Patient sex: M
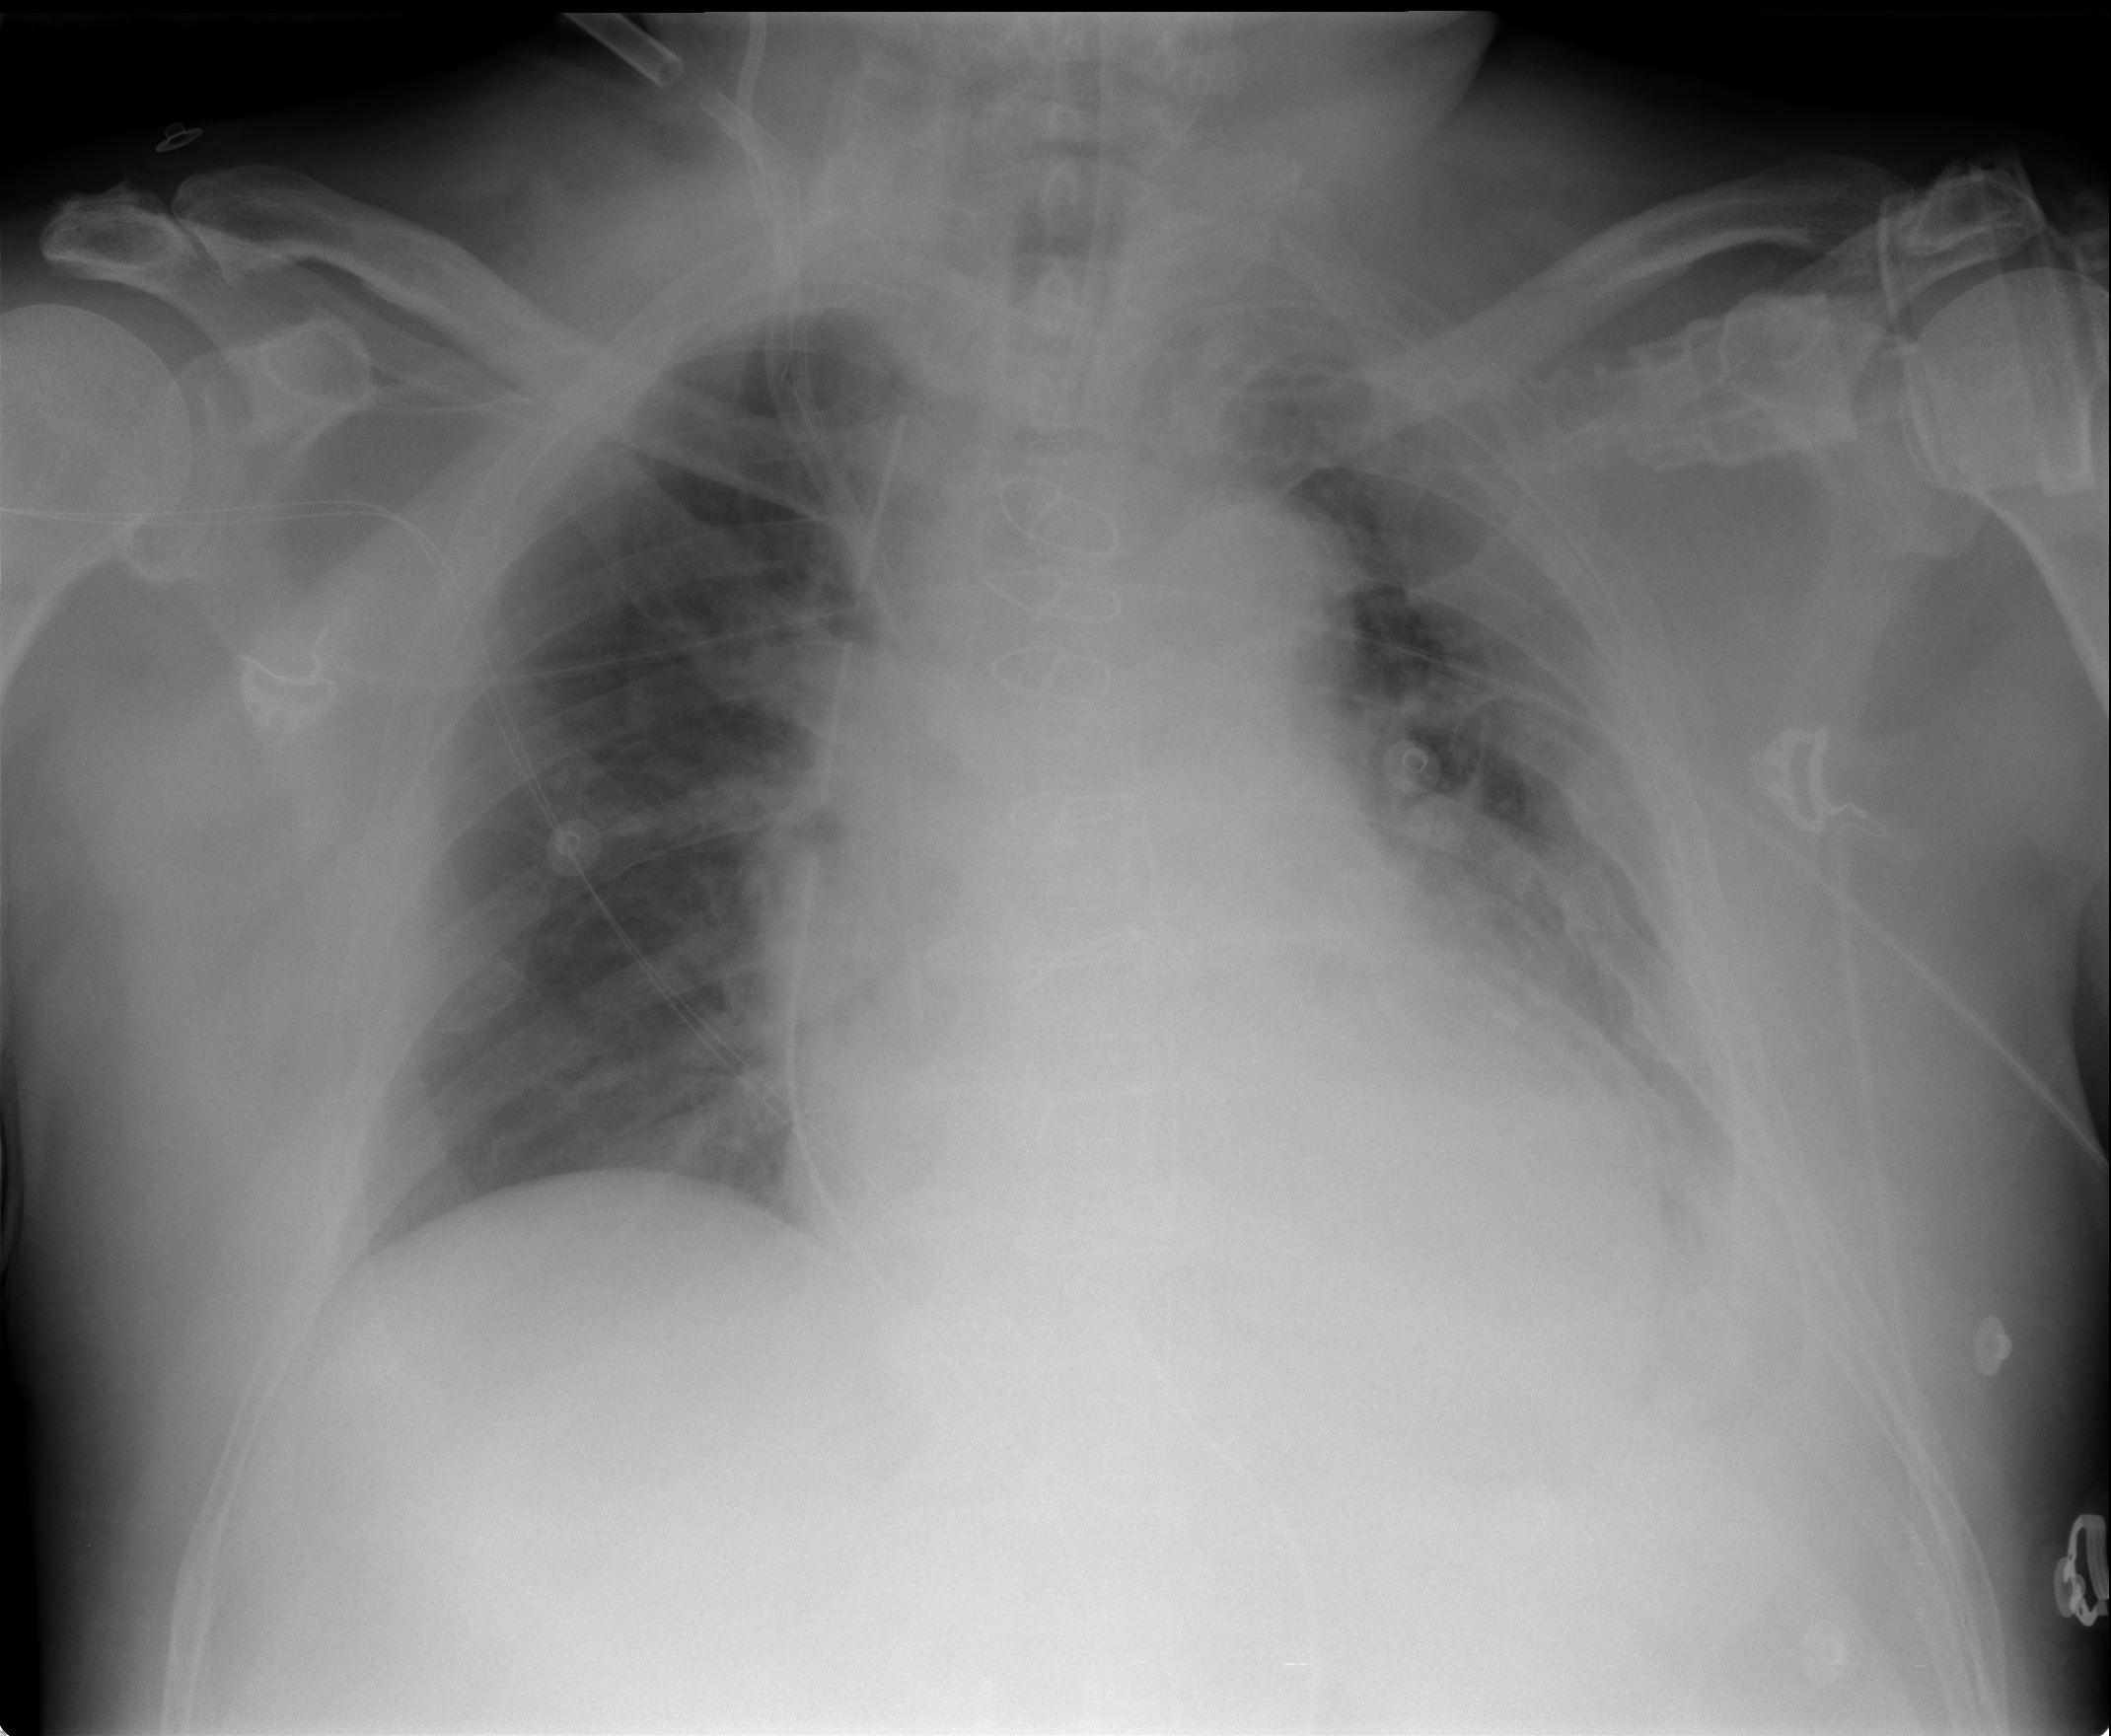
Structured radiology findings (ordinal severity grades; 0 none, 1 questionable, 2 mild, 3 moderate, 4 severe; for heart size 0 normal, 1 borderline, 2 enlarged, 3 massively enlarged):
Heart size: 2
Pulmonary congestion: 2
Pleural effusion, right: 0
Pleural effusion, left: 2
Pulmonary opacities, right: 0
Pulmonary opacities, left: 2
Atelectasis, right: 0
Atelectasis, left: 3